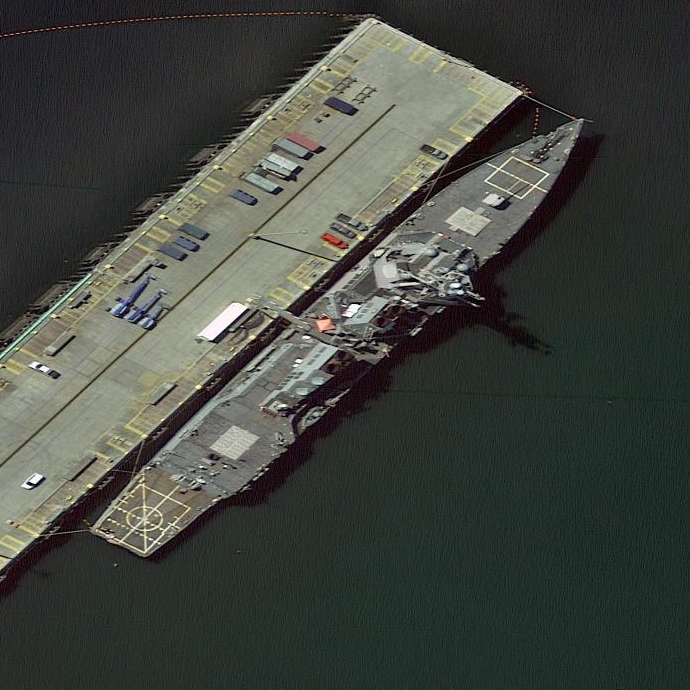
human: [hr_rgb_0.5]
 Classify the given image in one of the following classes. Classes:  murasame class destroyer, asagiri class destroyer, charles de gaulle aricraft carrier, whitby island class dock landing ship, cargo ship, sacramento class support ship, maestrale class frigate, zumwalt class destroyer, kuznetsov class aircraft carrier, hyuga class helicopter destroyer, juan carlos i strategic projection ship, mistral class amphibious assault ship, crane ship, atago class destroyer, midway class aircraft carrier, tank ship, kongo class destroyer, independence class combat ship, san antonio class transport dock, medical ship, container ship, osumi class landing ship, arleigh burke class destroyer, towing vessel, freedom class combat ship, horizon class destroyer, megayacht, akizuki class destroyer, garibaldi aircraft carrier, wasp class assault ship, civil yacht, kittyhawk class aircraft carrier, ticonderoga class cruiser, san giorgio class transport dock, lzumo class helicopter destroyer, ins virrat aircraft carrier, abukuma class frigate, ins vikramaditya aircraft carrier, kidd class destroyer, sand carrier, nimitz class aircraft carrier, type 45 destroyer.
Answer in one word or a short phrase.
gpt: Arleigh Burke class destroyer